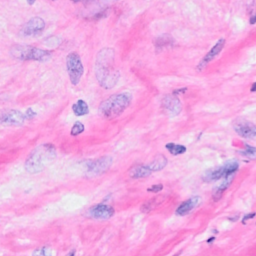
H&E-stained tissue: Breast